Question: I would like to use the navigation used in the new windows 11 store (image below).
But there is no premade control for this style, only the NavigationView.
Did Microsoft not made this public so we need to replicate it our self or am I missing something?

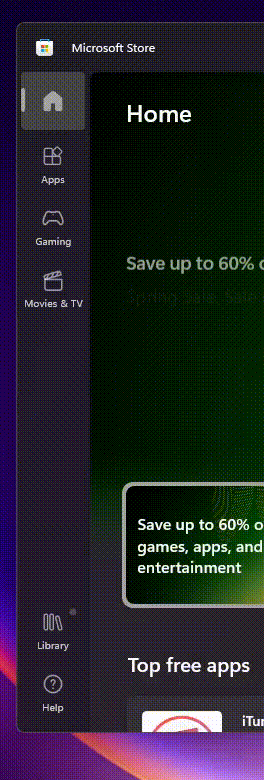
Answer: I would say, they've just used an existing control called Navigationview and modified it because these controls look really similar.
But I don't think they've published their modified control.